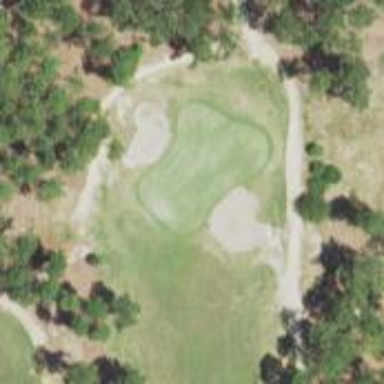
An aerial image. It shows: Golf hole.